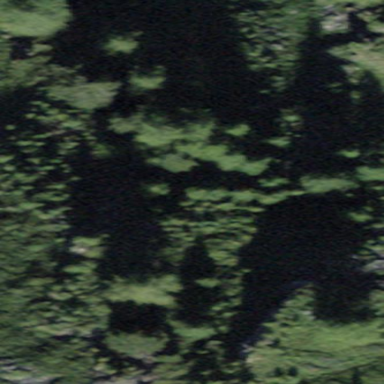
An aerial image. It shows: Forest area.